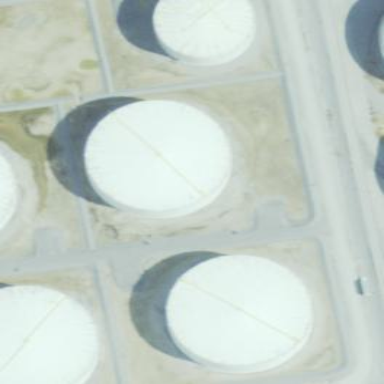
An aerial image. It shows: Storage tank which is man-made.